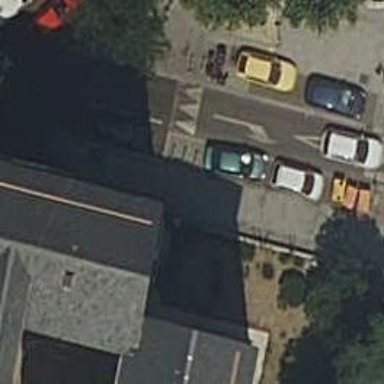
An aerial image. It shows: Bicycle parking area with stands available.